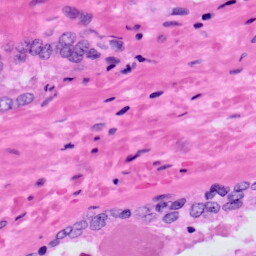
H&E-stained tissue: Prostate